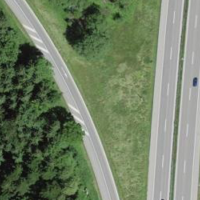
EUNIS habitat code: 57
Species observed at this site:
Lythrum salicaria